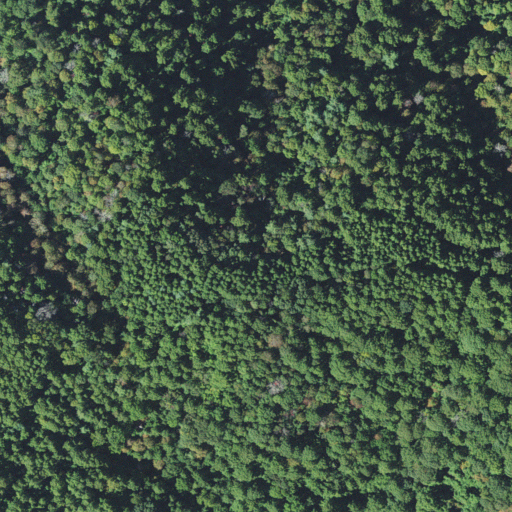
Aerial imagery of mountain in North Carolina named Hicks Mountain containing deciduous forest and mixed forest